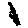
Label: bird